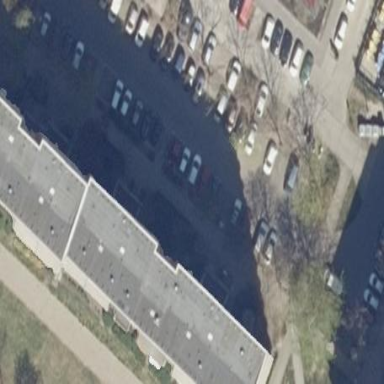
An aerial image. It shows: Building with apartments and flat roof.